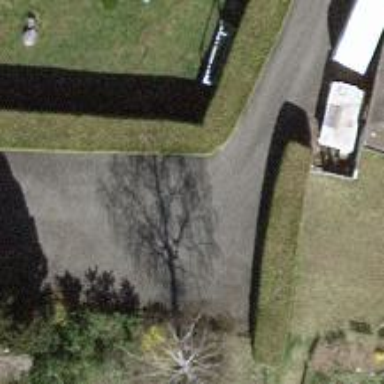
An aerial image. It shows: Hedge barrier.